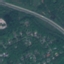
Land use / land cover: Highway